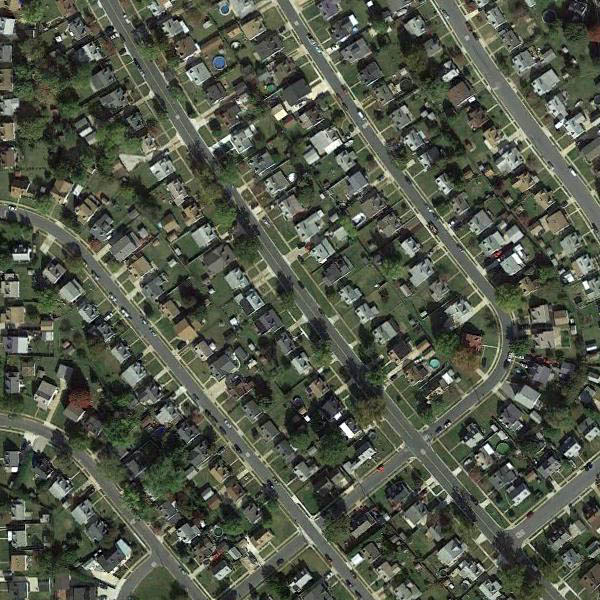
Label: DenseResidential